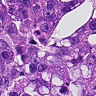
Metastatic tissue present: yes